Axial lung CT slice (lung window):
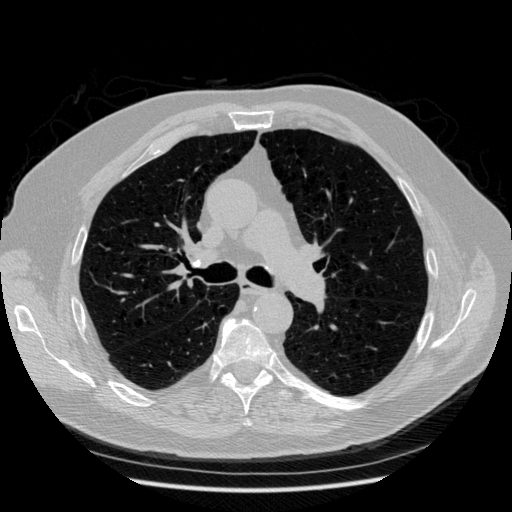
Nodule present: no